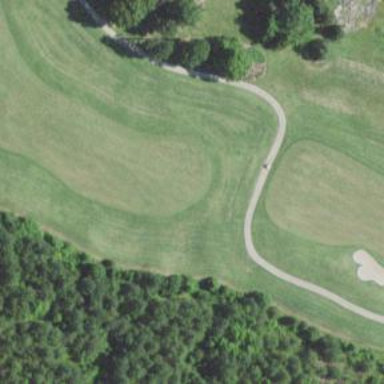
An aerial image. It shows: Service road used as golf cart path.